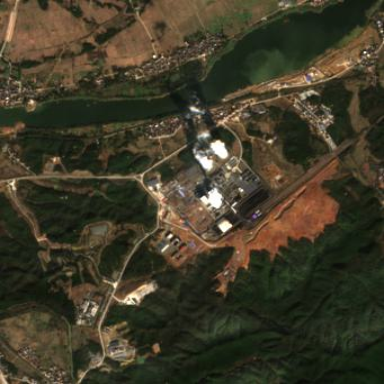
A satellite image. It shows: Industrial area with coal power plant.